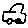
Label: car